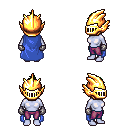
a pixel art fantasy rpg character, female body template, dark elf, purple skin, blue cape, magenta pants, green mohawk hairstyle, gold helm, metal gloves, four views (front, back, left, right), 2x2 character sprite sheet, small pixel art, hard edges, no anti-aliasing